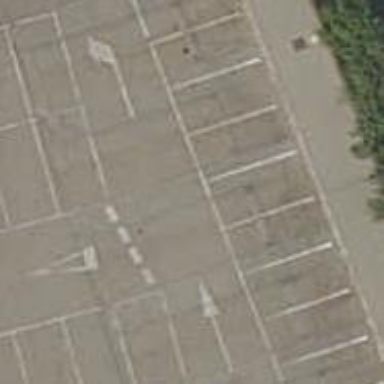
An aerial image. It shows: Parking aisle designated as service road.